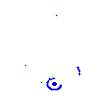
Particle: kaon